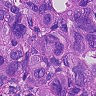
Metastatic tissue present: yes